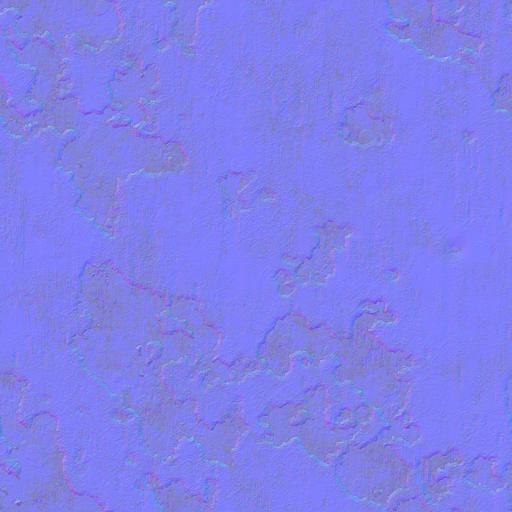
green metal paint painted rust